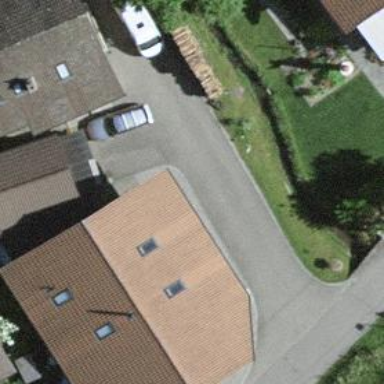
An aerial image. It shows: Building housing furniture shop.